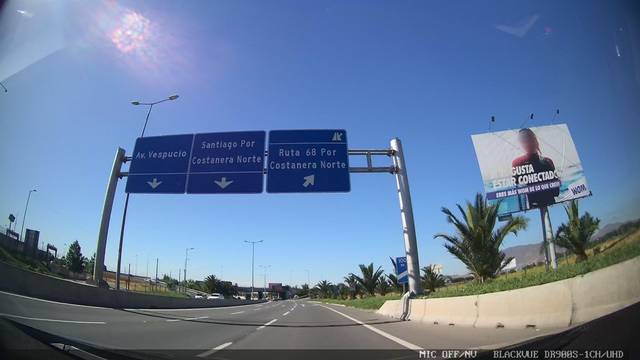
Region: Chile
Coordinates: -33.417, -70.793